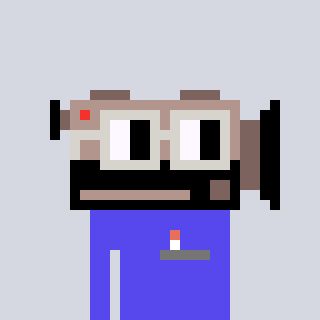
a pixel art character with square light gray glasses, a camcorder-shaped head and a computerblue-colored body on a cool background